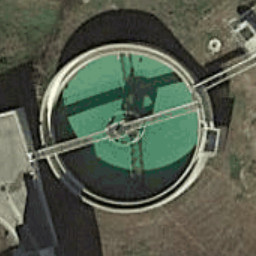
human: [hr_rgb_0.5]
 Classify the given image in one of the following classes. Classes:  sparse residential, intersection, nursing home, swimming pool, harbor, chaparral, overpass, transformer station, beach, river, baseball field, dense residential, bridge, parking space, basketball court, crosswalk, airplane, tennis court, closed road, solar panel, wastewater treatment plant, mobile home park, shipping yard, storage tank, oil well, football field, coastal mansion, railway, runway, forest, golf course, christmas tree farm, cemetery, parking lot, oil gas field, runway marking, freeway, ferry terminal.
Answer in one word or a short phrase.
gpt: wastewater treatment plant